Question: I'm new at Matlab and am exploring the tools in R2011a. I was able to successfully plot x vs sin(x) by selecting variables in the Workspace (upper-right subwindow) and pressing the plot(x,y) button, like so:
'''
x = 0:0.01:2*pi;
y = sin(x);
'''

Apparently pressing the plot(x,y) button generates the following command, which I copied and pasted from the command window:
'''
plot(x,y,'DisplayName','y vs. x','XDataSource','x','YDataSource','y');figure(gcf)
'''
Can someone explain what the above command does? I did "doc plot" (using Matlab 2011a), and the resulting possible parameter options are listed below. Which one matches the above plot command, and how would I have figured that out?
'''
plot(Y)
plot(X1,Y1,...,Xn,Yn)
plot(X1,Y1,LineSpec,...,Xn,Yn,LineSpec)
plot(X1,Y1,LineSpec,'PropertyName',PropertyValue)
plot(axes_handle,X1,Y1,LineSpec,'PropertyName',PropertyValue)
h = plot(X1,Y1,LineSpec,'PropertyName',PropertyValue)
'''
Also, what does 'figure(gcf)' in the generated command do?
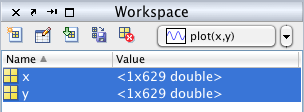
Answer: The syntax that your command uses is the 4th in the list.
'''
plot(x,y, [LineSpec,] 'property1', value1, 'property2', value2, 'property3', value3);
'''
To get going with a graph the second form is often all you need:
'''
x = 0:0.001:pi;
y = sin(x);
plot(x,y)
'''
if you omit 'x', the values are implied to be the integers '1:len(y)', which is sometimes sufficient, but not ideal in this case.
The 'figure(H)' command either creates a figure window, or if the figure with handle 'H' already exists, simply gives that figure the focus (which will bring it into view if it was hidden behind other windows, for instance).
The 'LineSpec' can be used to modify the appearance of lines, e.g. how they are colored or whether the line is solid or dashed. For example, ''r--x'' makes a dashed red line with crosses as markers (on each of the data points). If this is omitted the default values are taken (a blue solid line with no markers).
For more advanced settings, the linespec can also include property, value pairs, but this complicates matters a bit as they have become generic property,value settings and thus can appear either with the 'LineSpec' or with the ''PropertyName',PropertyValue' part. So
'''
plot(x,y, 'r--x', 'linewidth', 3, 'DisplayName', 'sin x')
plot(x,y, 'r--x', 'DisplayName', 'sin x', 'linewidth', 3)
'''
are both valid and have the same effect of producing a thicker line, whereas
'''
plot(x,y, 'linewidth', 3, 'DisplayName', 'sin x', 'r--x')
'''
is invalid because the 'LineSpec' comes after some property, value settings.
In general, try typing 'help <command>' or 'doc <command>' in the command window to try to better understand a particular function, or if you don't know exactly what the function might be called, try 'lookfor <keyword>' (e.g. 'lookfor filter' will the functions relating to filtering).
the other properties set in this case are
- - -
The legend string will be shown next to the line for this plot. To show the legend (assuming the data above):
'''
plot(x,y,'DisplayName', 'sin x');
legend toggle
'''
Setting the data sources can be useful if you are making linked plots.
(see <URL>.
The help pages for 'figure' and 'figure properties' provide comprehensive details of all the properties a figure can take; and see 'lineseries properties' for properties of the individual lines within a figure.
added explanation of linespec above.